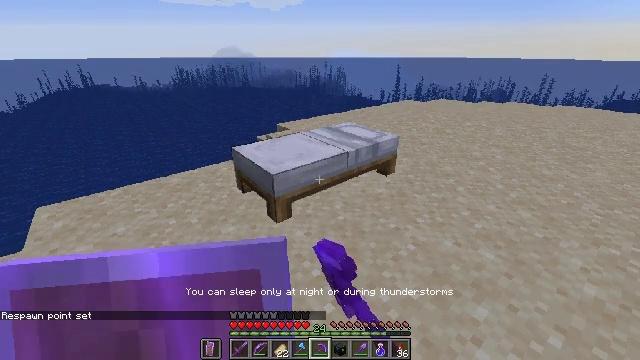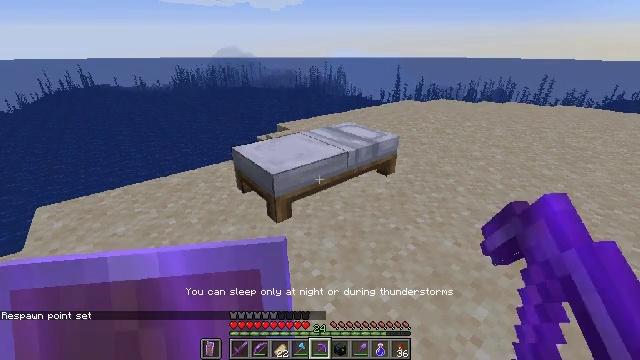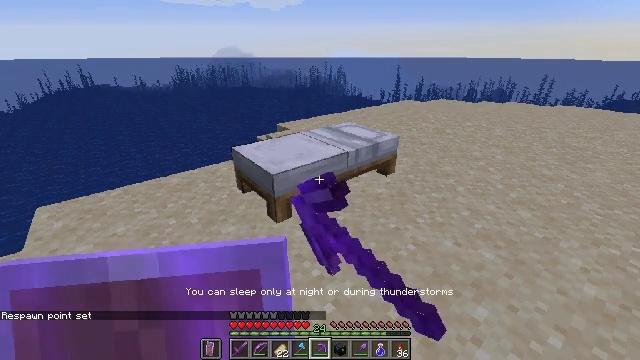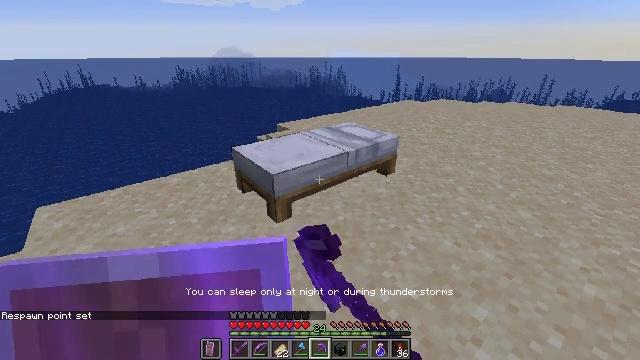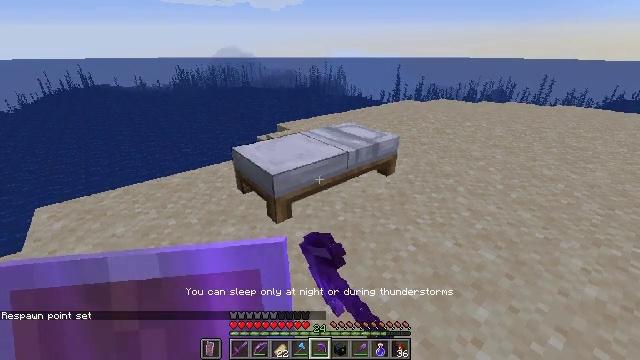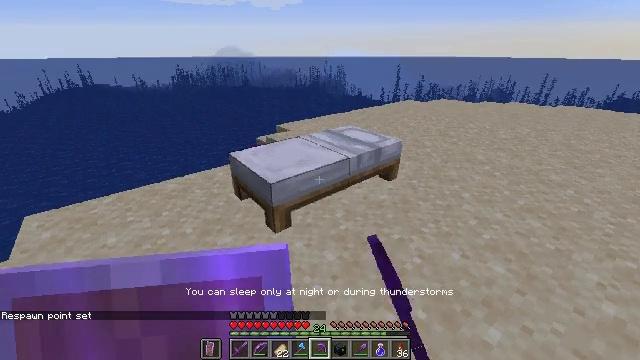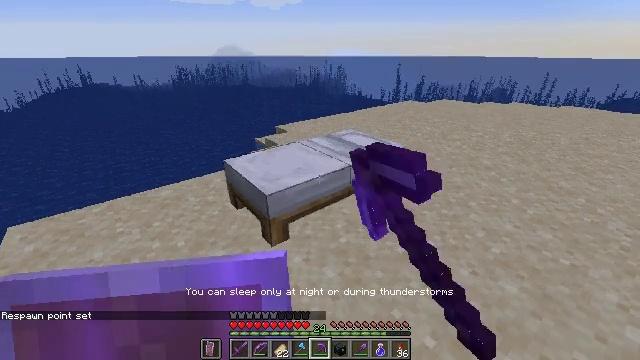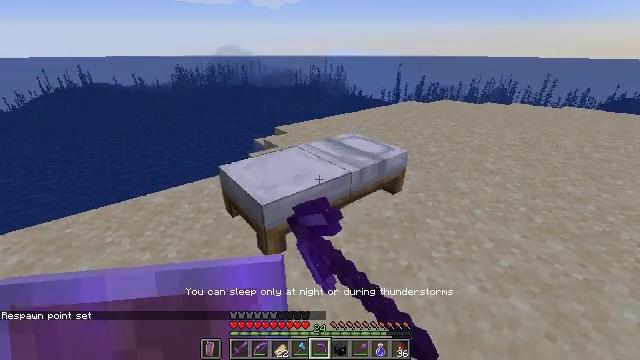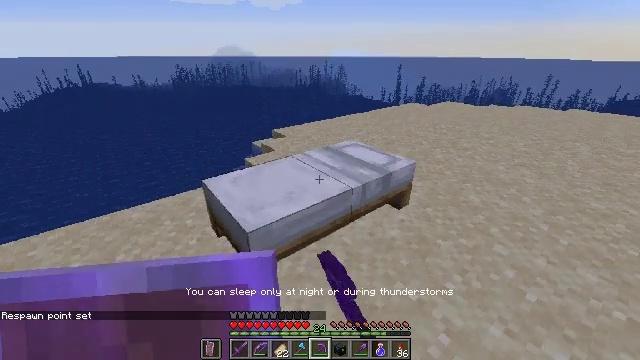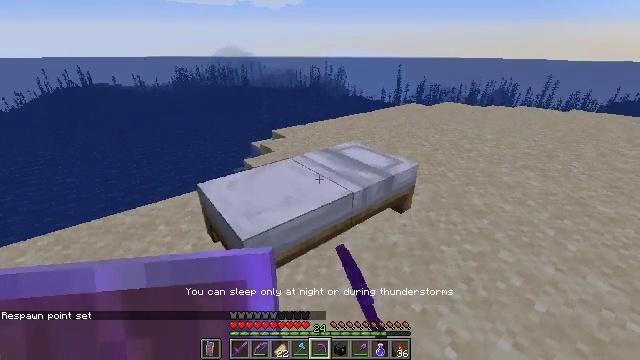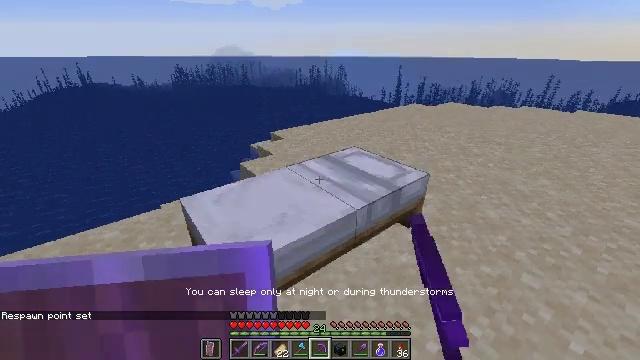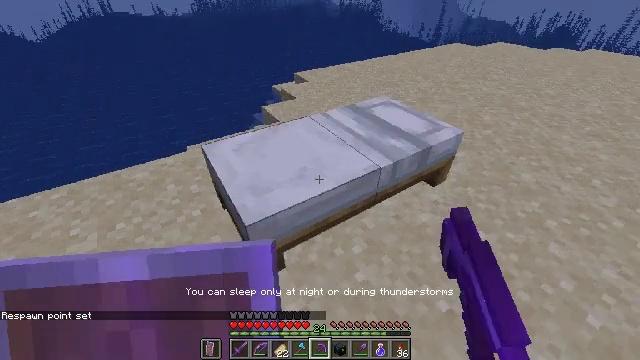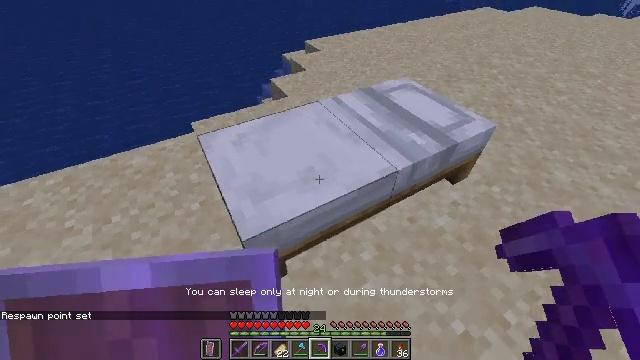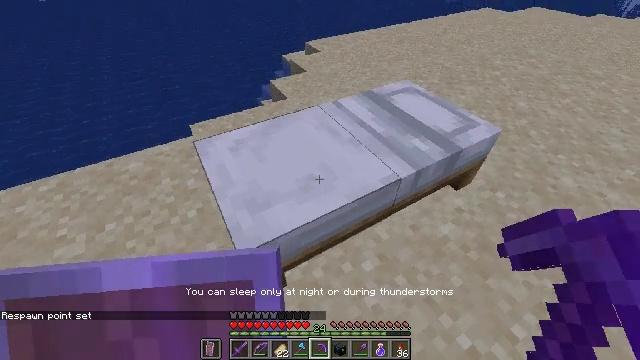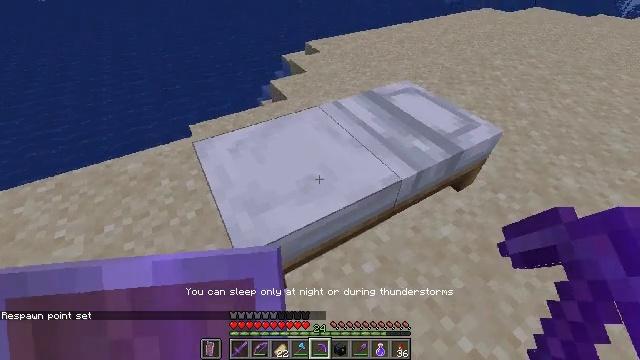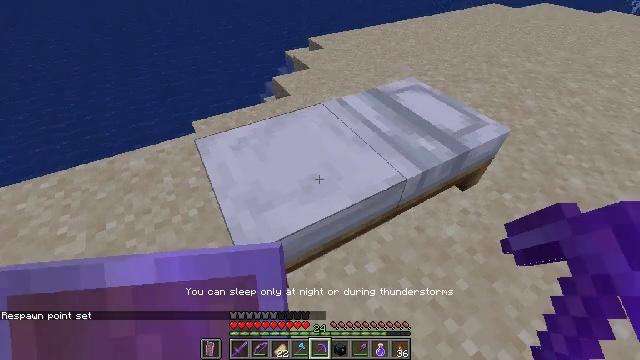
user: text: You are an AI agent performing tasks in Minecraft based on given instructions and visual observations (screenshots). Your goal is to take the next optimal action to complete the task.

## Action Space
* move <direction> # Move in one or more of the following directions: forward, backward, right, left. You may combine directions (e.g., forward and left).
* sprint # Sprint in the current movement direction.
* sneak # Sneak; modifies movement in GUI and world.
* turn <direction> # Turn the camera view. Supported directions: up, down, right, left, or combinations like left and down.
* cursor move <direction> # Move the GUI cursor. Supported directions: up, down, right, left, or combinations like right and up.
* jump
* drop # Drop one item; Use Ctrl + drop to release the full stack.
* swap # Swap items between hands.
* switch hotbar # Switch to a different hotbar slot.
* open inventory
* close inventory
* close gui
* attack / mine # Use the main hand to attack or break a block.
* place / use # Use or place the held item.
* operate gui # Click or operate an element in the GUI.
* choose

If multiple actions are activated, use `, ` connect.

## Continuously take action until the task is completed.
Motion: motion action
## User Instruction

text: Break the white bed to relocate it.
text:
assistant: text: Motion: use / place
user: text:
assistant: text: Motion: use / place
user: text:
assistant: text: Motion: use / place
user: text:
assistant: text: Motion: move forward
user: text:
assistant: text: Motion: move forward
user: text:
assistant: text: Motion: move forward
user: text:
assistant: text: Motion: move forward
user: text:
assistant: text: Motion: move forward
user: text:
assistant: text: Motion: move forward
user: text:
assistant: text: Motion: move forward
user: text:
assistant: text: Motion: move forward, turn left and down
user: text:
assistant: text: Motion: turn left and down
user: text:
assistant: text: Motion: no_op
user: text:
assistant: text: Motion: no_op
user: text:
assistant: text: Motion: no_op
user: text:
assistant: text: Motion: turn left and down
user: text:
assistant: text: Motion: no_op
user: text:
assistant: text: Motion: use / place
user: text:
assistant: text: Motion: use / place
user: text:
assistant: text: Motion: use / place
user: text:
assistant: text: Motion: use / place
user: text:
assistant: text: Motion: use / place
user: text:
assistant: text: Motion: use / place
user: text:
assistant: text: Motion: use / place
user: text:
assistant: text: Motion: use / place
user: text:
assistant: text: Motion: use / place
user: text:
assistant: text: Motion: use / place
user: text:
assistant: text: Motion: use / place
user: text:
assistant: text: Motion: use / place
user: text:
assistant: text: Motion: use / place